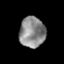
Tissue: prostate
Cell type: T cells
Senescence score: 0.359
Nuclear area (px): 773
Mean DAPI intensity: 138.968